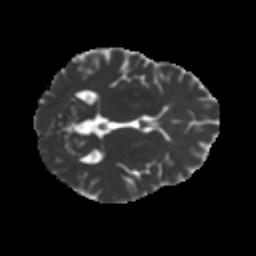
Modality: MD
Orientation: axial
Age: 34
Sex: female
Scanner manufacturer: ge
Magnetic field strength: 3 T
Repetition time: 7.8 s
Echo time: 0.0606 s